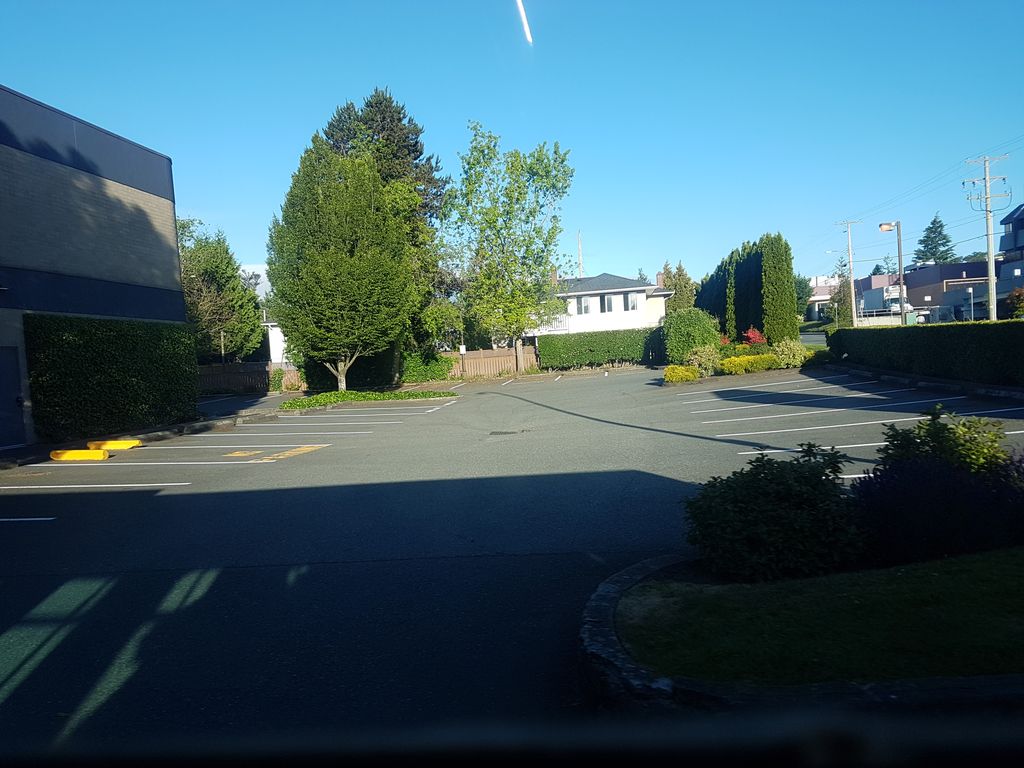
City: victoria